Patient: sex M, age 38
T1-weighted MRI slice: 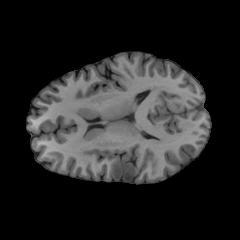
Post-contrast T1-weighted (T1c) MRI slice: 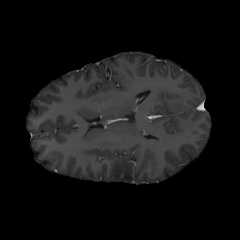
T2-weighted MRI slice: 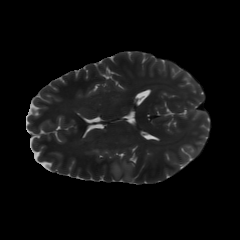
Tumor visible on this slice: yes
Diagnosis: Astrocytoma, IDH-mutant
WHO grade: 2